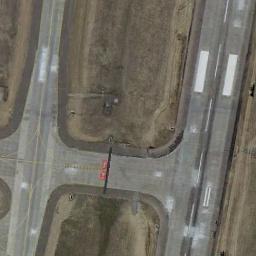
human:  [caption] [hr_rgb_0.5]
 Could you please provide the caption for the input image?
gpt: The runway is on the bare land .

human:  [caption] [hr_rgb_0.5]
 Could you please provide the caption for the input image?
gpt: The grass is around the runway .

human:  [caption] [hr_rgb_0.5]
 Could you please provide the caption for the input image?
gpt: The two runways goes through the clearing and two aiming point markings are on one of the runway .

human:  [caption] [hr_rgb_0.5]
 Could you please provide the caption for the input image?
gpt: Next to the two connected runways is brown bare ground with white short and thick markings on the runway .

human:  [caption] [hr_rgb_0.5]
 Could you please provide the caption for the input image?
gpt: There are brown bare land beside the runway .